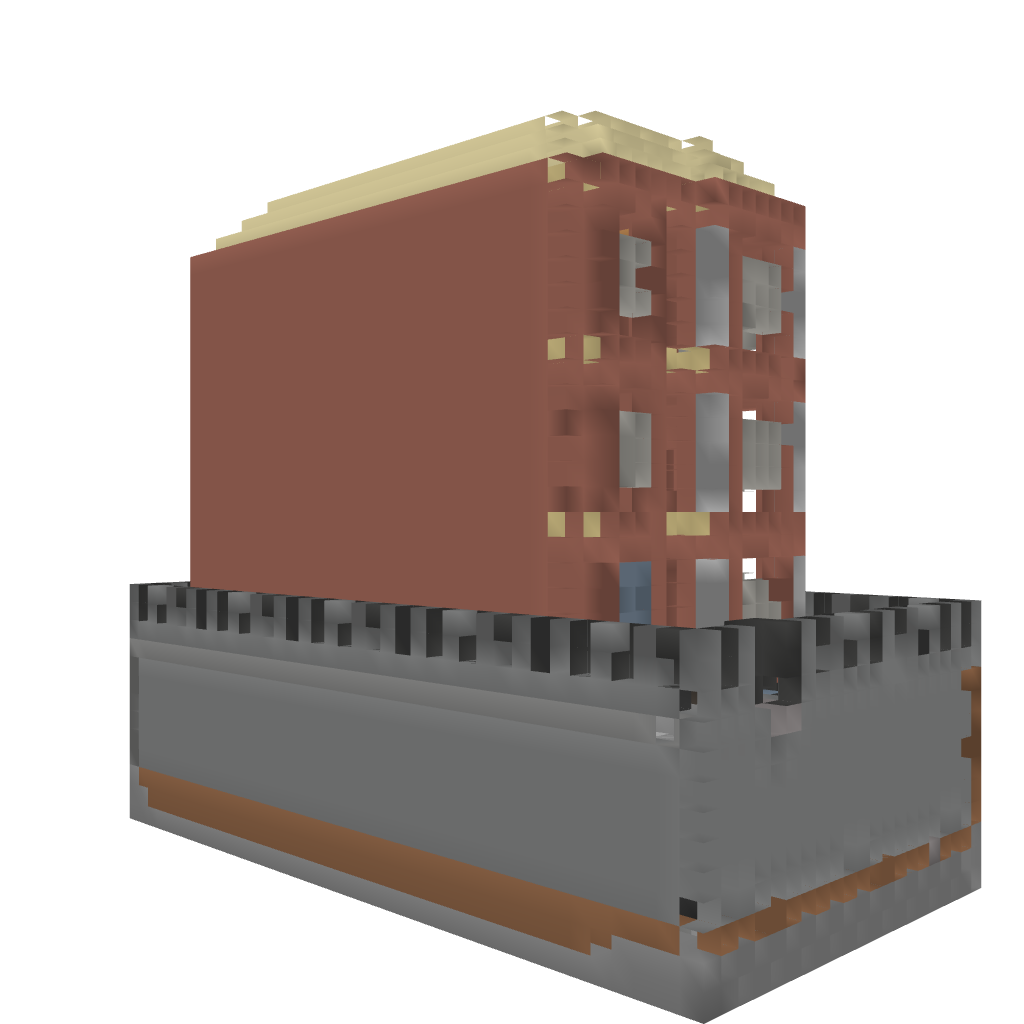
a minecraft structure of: Townhouse (Unfurnished) By campbellpop